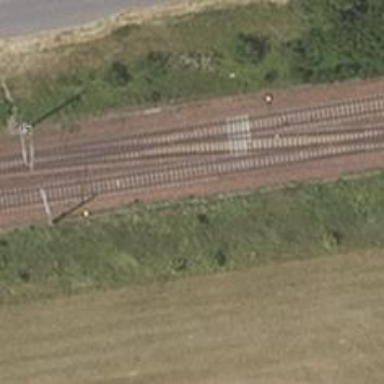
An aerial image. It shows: Railway track with contact line for electrification.